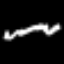
Label: squiggle